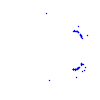
Particle: proton